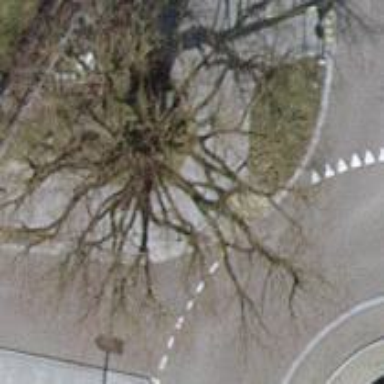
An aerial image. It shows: Asphalt cycleway.